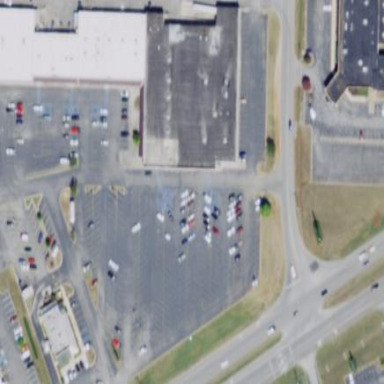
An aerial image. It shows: Retail building.